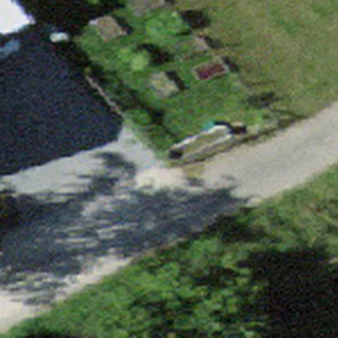
Label: other